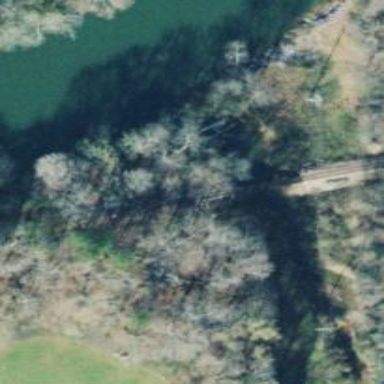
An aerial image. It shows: Railway bridge.